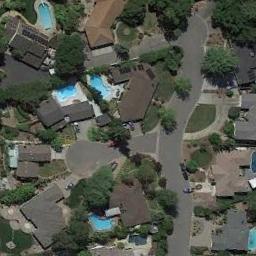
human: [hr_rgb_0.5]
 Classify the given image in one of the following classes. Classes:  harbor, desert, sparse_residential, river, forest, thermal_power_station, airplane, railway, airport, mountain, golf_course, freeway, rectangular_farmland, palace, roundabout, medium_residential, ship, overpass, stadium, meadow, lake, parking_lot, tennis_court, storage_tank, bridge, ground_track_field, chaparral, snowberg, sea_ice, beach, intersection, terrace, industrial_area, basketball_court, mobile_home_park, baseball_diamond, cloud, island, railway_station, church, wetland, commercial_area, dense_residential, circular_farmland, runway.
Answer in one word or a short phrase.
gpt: medium_residential